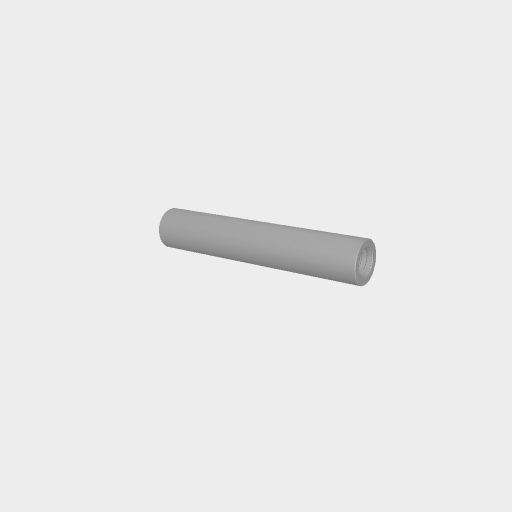
Part: Standoff6OD32